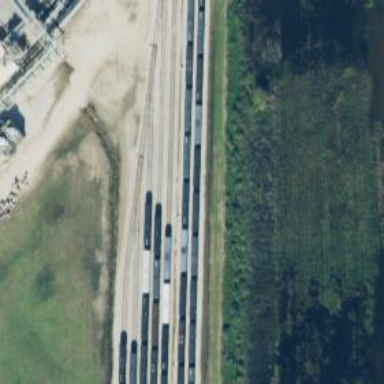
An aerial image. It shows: Railway yard used for servicing trains.